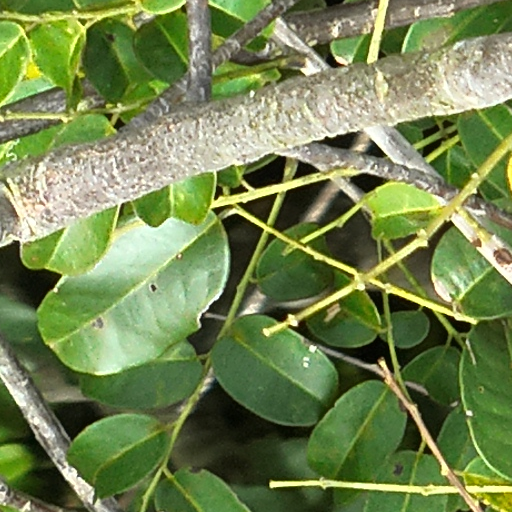
Species: Spondias radlkoferi
GBIF accepted scientific name: Spondias radlkoferi
Crown area (m\u00b2): 218.921